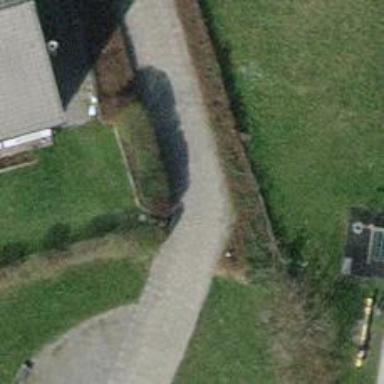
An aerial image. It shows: Footway made of paving stones.